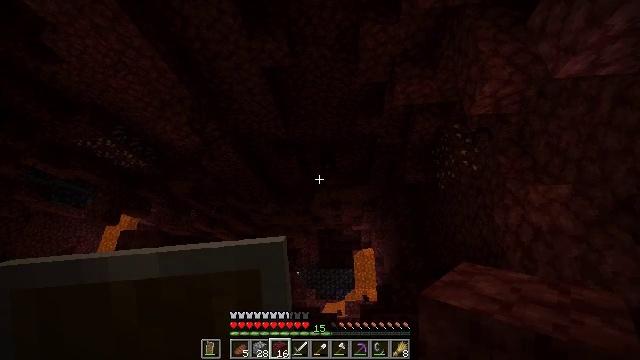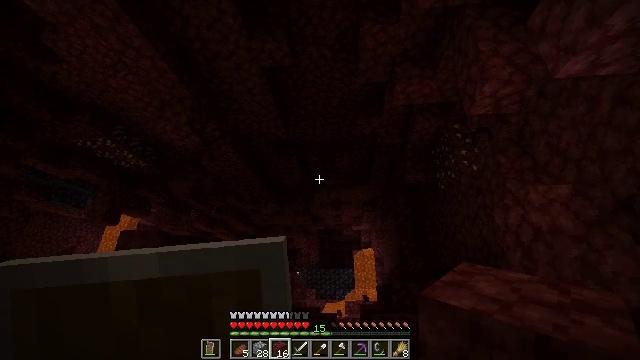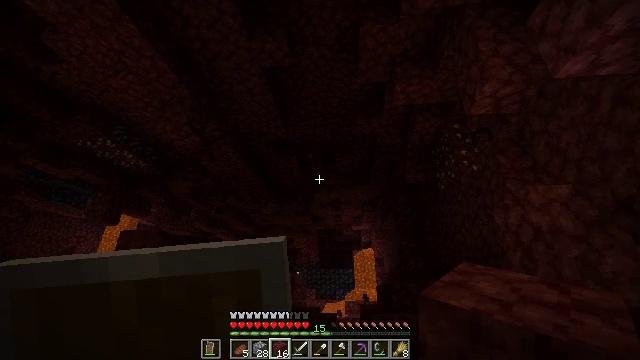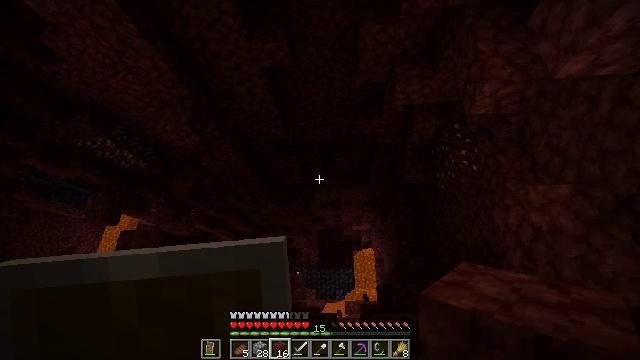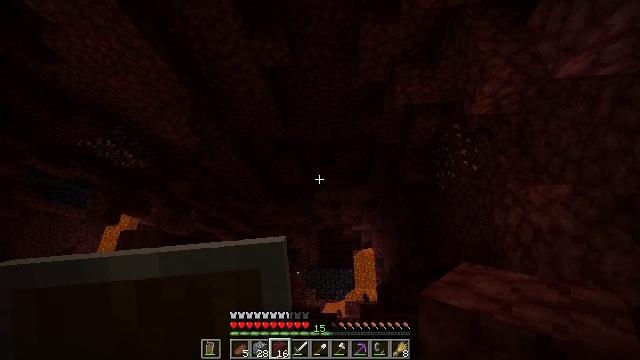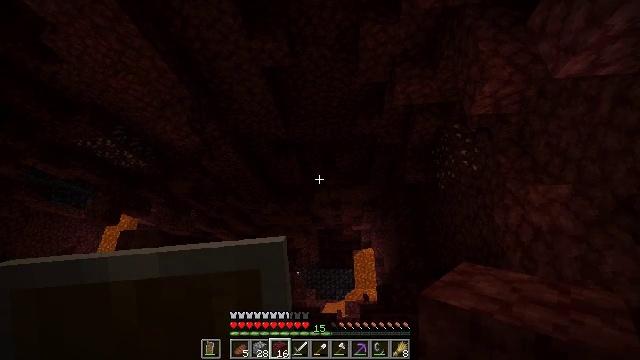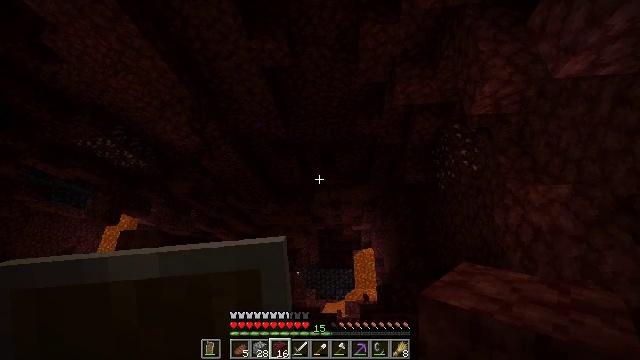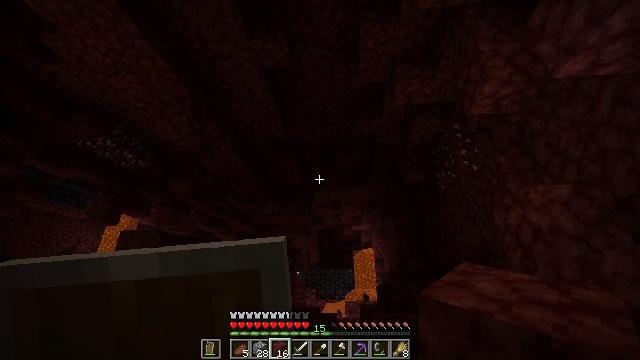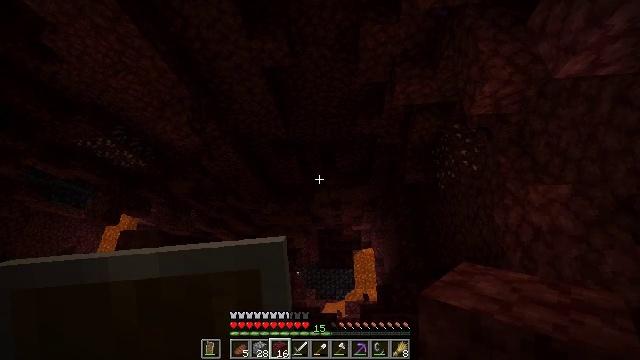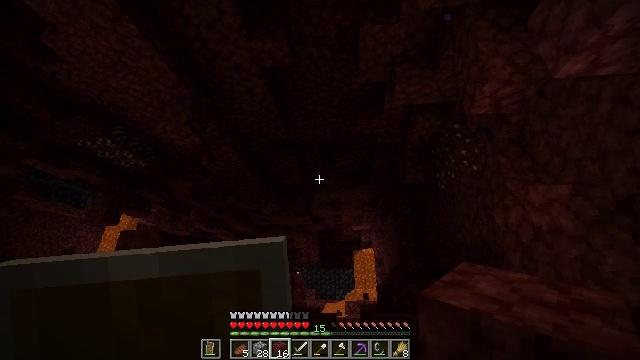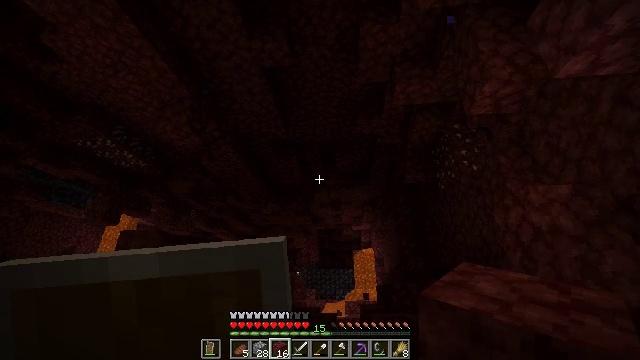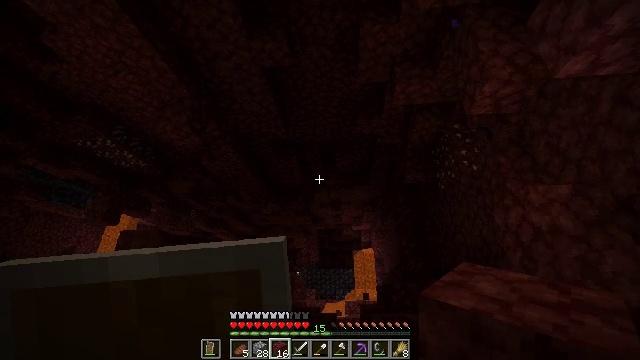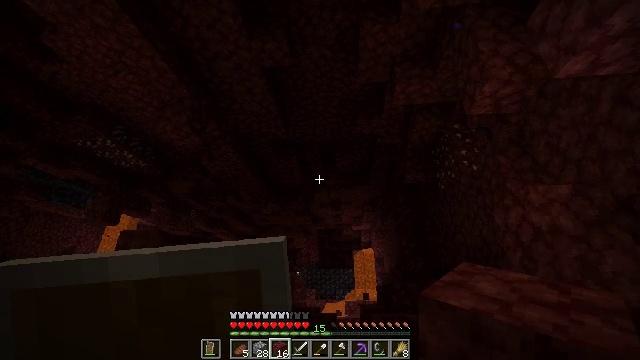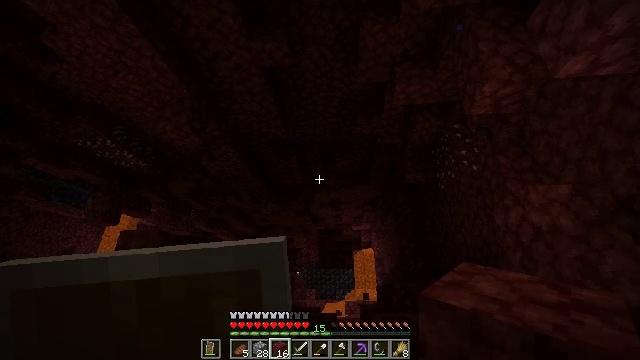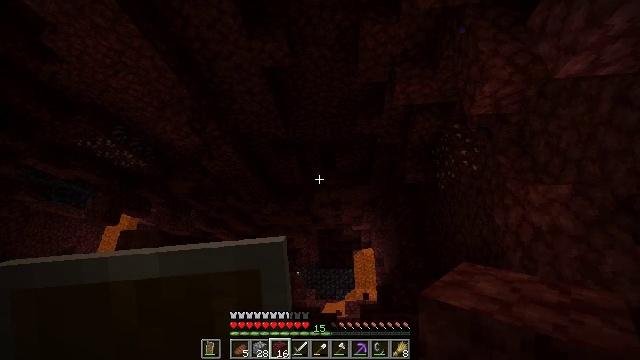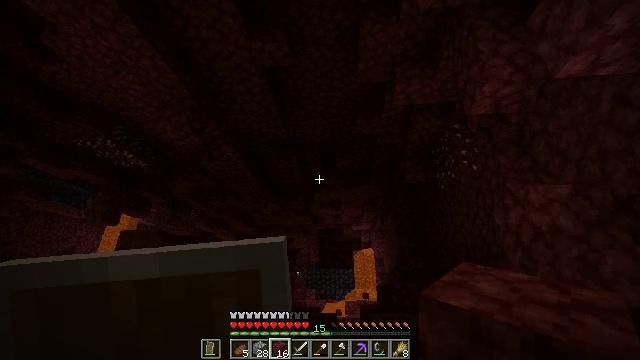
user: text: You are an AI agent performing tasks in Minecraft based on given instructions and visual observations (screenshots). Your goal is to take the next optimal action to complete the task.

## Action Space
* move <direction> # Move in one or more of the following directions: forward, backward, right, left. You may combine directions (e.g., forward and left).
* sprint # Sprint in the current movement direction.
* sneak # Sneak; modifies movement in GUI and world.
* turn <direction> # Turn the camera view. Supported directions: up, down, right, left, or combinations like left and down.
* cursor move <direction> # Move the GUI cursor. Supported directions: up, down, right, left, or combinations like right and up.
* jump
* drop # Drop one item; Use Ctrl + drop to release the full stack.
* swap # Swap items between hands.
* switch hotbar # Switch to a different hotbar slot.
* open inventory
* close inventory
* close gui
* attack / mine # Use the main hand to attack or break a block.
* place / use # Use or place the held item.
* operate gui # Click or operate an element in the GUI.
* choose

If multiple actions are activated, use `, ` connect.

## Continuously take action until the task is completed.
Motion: motion action
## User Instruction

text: craft item air
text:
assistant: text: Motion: no_op
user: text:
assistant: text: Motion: no_op
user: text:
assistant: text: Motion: no_op
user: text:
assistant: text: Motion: no_op
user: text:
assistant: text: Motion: no_op
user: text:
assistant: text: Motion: no_op
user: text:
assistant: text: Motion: no_op
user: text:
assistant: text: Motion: no_op
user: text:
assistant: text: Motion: no_op
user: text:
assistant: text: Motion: no_op
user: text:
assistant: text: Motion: no_op
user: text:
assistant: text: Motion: no_op
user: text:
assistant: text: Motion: no_op
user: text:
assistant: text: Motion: no_op
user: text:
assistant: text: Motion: no_op
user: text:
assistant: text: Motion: no_op
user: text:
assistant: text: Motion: no_op
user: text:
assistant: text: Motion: no_op
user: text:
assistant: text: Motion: no_op
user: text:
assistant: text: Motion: no_op
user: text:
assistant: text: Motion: no_op
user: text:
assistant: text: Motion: turn down
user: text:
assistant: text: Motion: turn left and down
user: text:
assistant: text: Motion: turn down
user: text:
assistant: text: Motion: turn down
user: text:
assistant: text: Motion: turn down
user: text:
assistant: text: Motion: no_op
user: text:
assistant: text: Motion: no_op
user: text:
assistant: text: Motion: no_op
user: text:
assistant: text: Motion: no_op